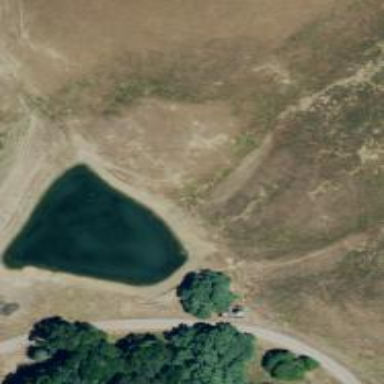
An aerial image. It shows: Pond with natural water.